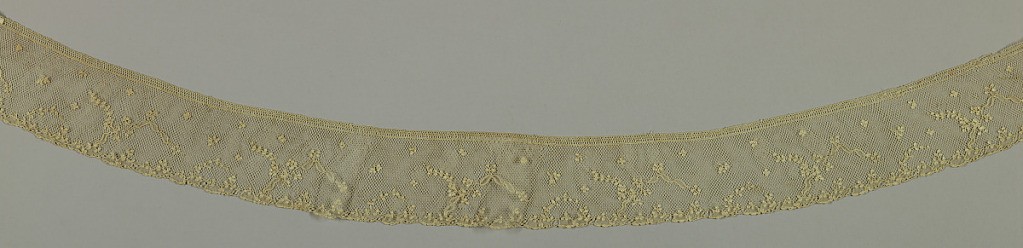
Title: Edge lace
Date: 18th century
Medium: linen Technique: needle lace
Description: Edging lace of Point d'Alençon with a design of leaf sprays and flowers and short, twisted ribbons in "petit réseau." One edge worked in fine mesh with picots on cordonnet.